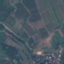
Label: PermanentCrop